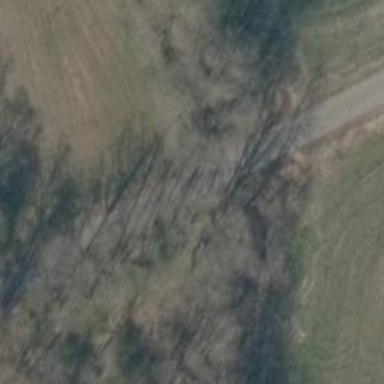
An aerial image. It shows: Culvert tunnel.